Interaction volume radius: 5 \u00c5
Interaction volume height: 20 \u00c5
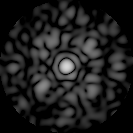
Disorder parameter: 0.6686